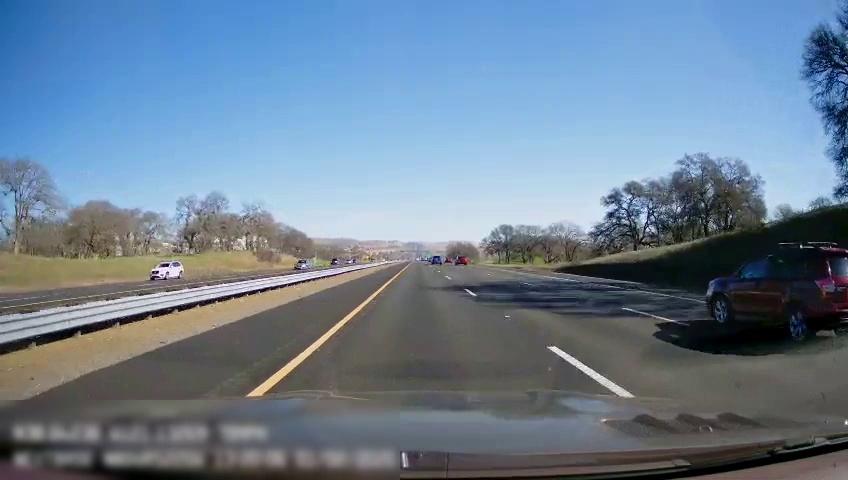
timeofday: Day
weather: Sunny
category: Drivable Space
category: Drivable Space
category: Vehicles | SUV
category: Vehicles | Car
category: Vehicles | Car
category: Vehicles | Car
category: Vehicles | Car
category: Lanes | Opposite Lane
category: Lanes | Current Lane
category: Lanes | Current Lane
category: Lanes | Alternate Lane
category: Lanes | Alternate Lane